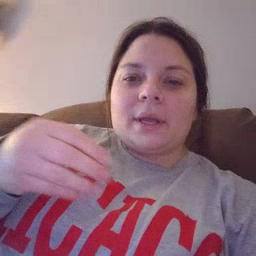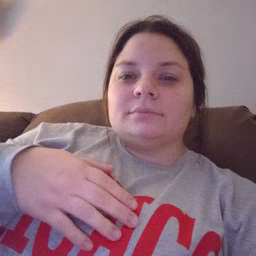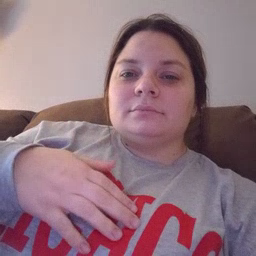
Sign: story